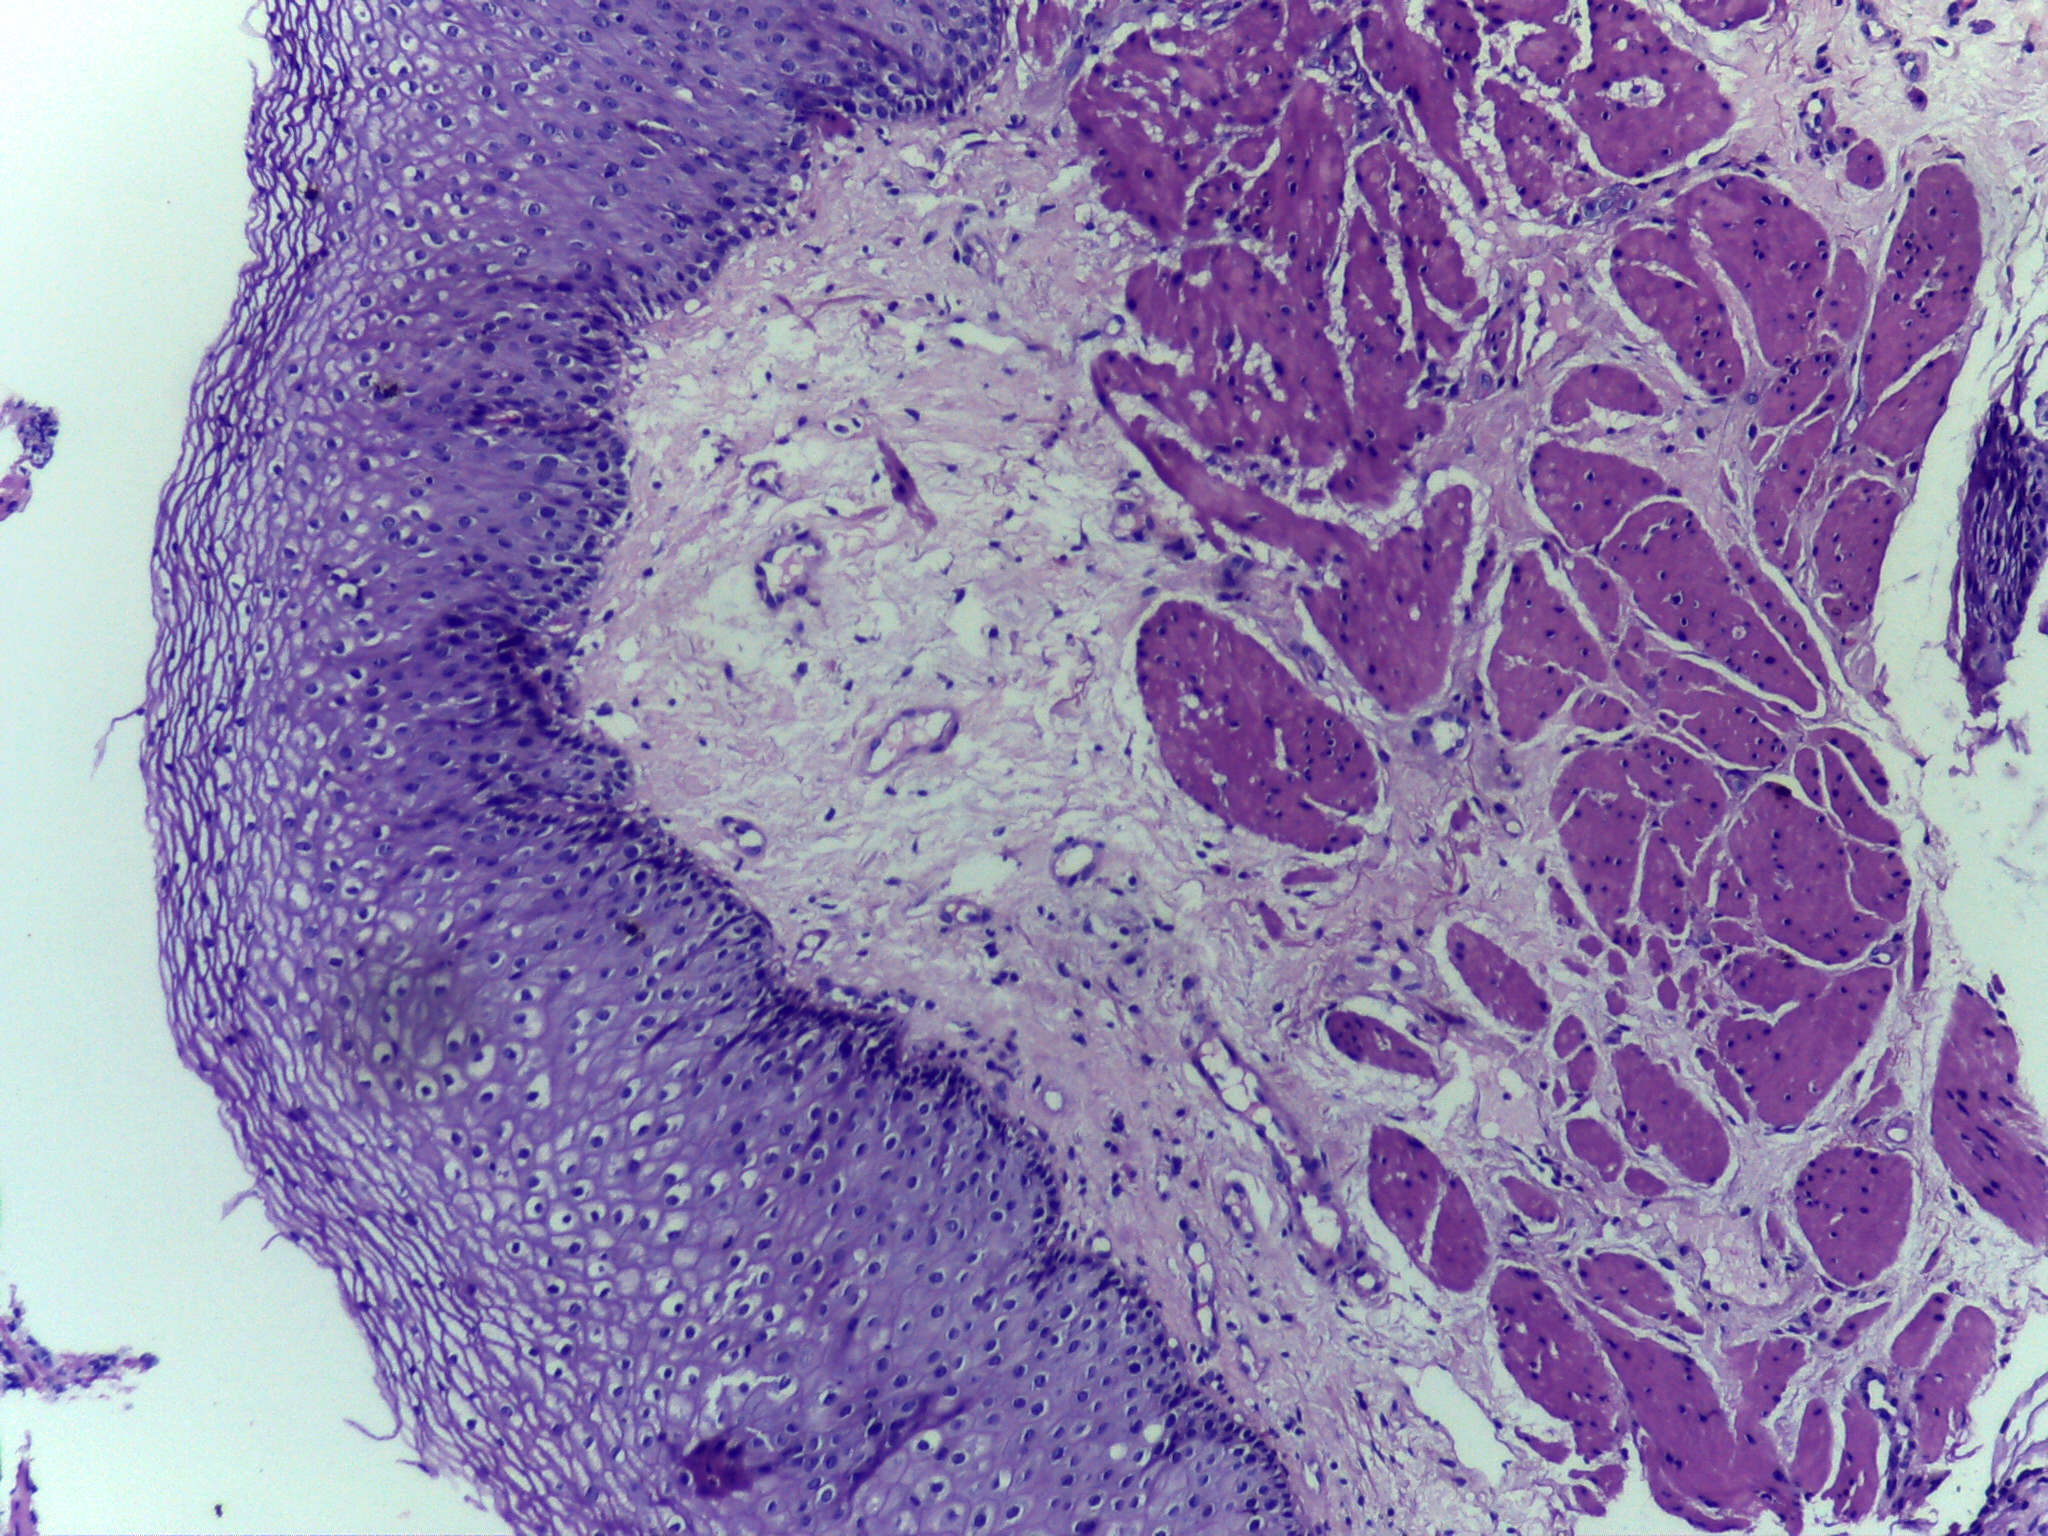
Diagnosis: Normal